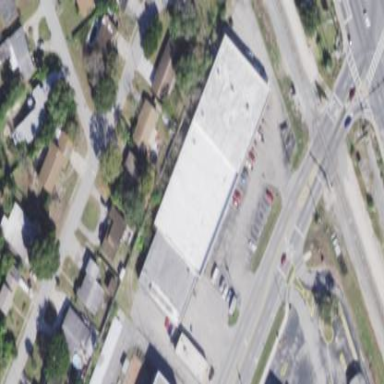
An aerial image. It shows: Retail building.